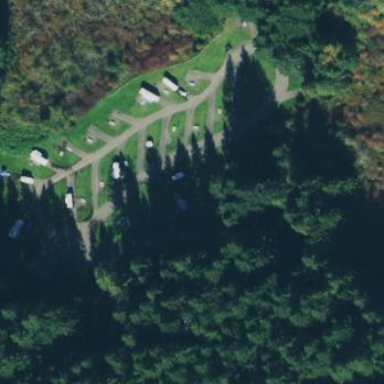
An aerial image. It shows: Caravan site with sanitary dump station available.